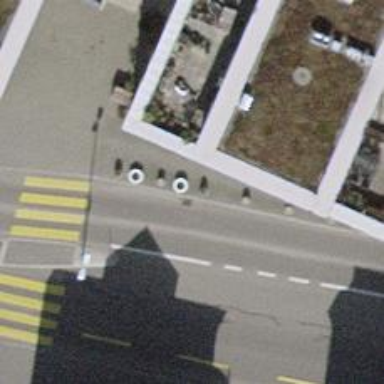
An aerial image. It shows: Bollard barrier.